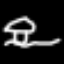
Label: mushroom